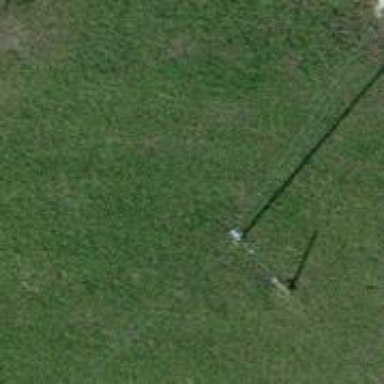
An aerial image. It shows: Power pole.